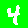
Digit: 4